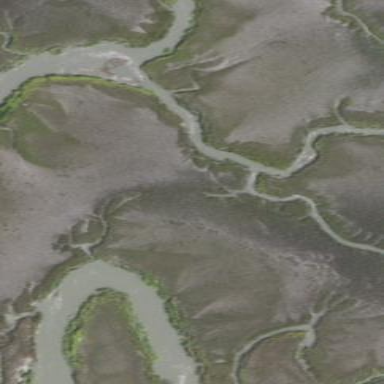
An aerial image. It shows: Tidal wetland characterized by saltmarsh vegetation.